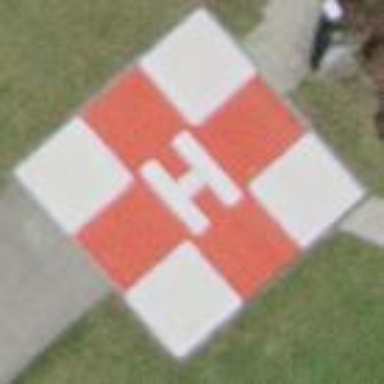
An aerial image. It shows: Image showing helipad at airport.